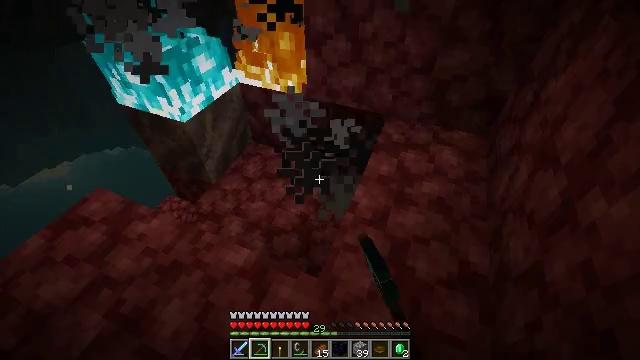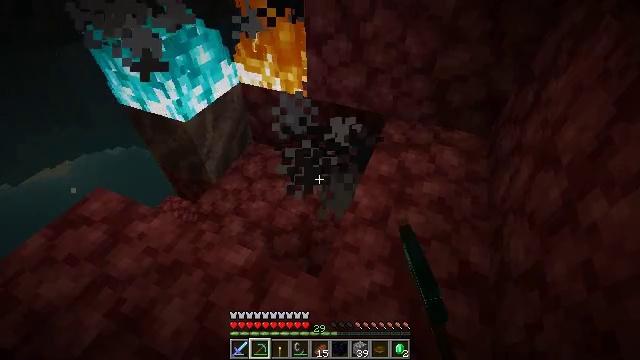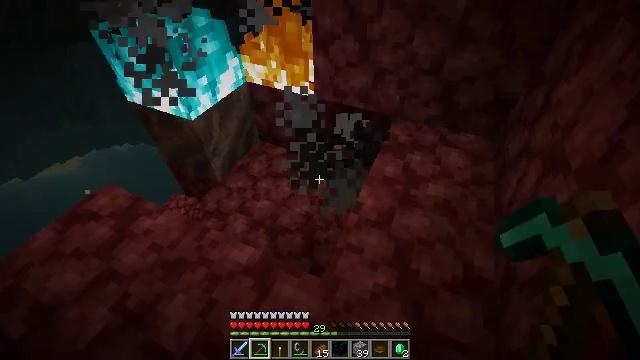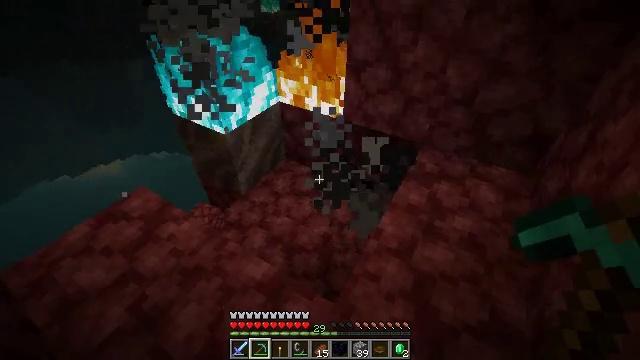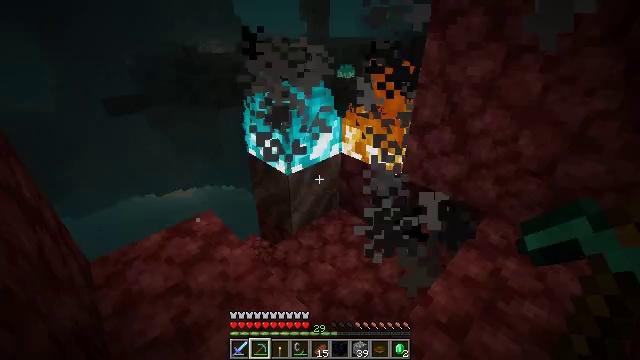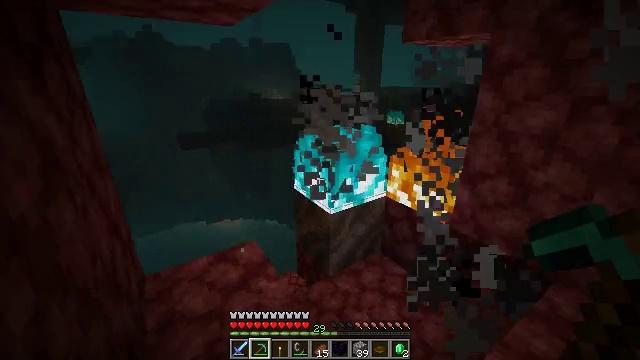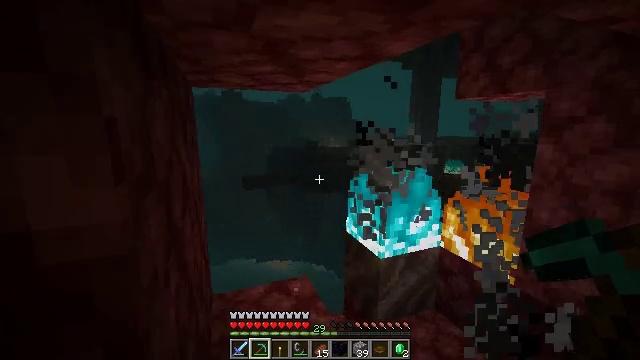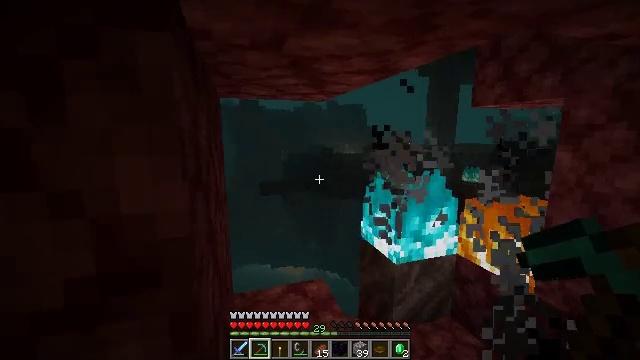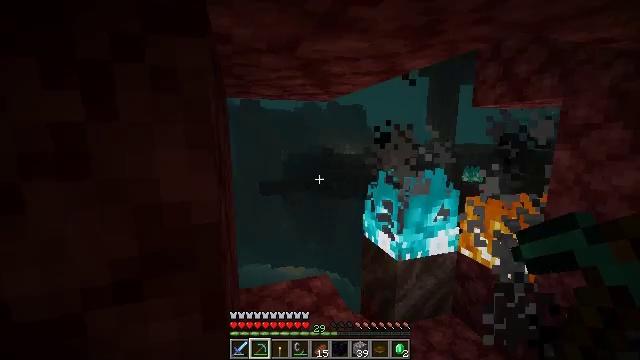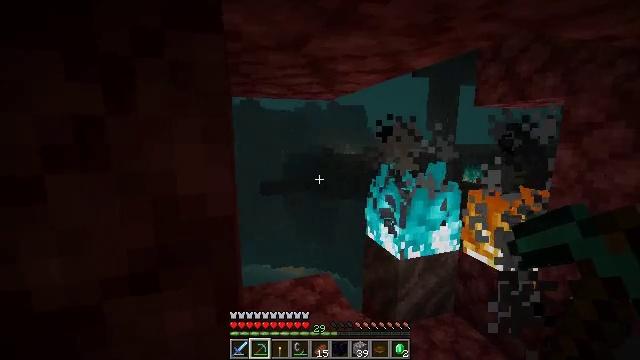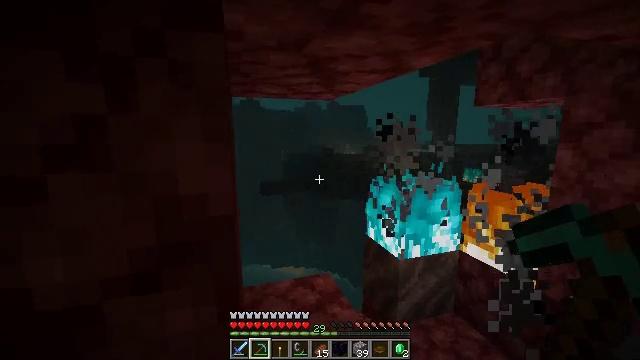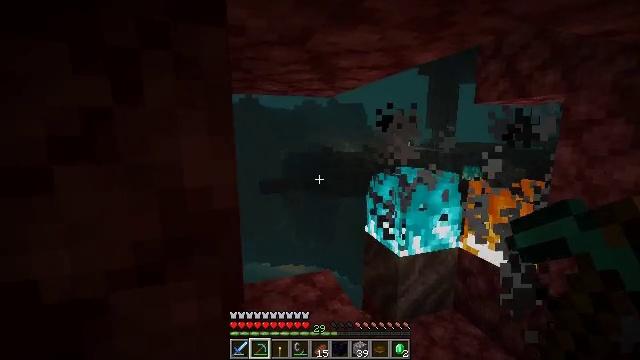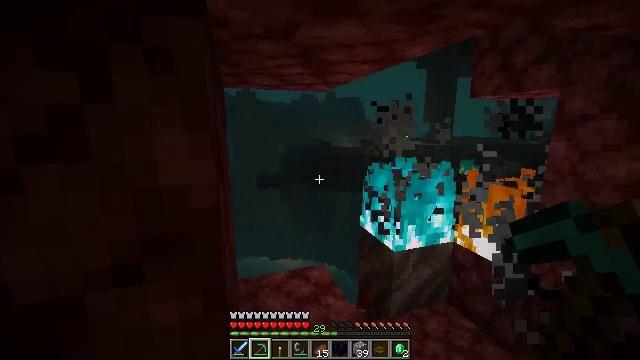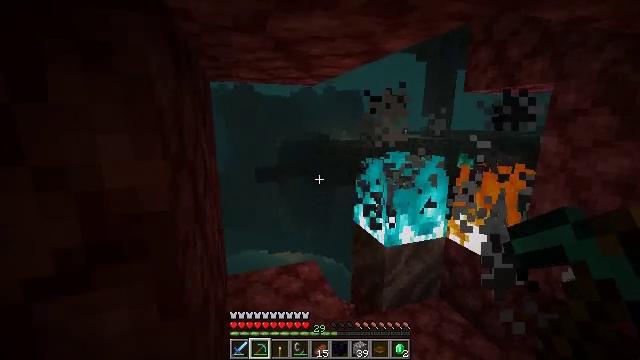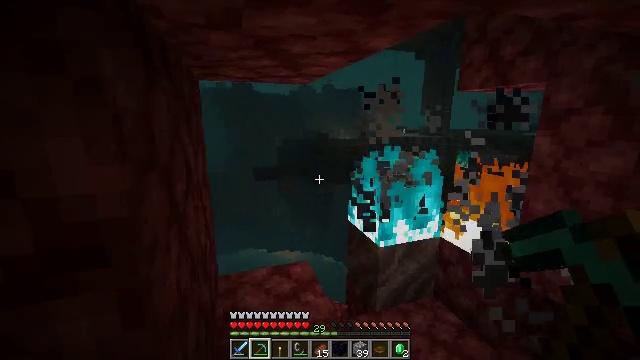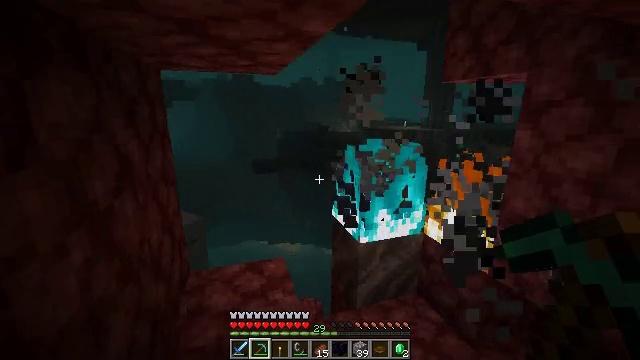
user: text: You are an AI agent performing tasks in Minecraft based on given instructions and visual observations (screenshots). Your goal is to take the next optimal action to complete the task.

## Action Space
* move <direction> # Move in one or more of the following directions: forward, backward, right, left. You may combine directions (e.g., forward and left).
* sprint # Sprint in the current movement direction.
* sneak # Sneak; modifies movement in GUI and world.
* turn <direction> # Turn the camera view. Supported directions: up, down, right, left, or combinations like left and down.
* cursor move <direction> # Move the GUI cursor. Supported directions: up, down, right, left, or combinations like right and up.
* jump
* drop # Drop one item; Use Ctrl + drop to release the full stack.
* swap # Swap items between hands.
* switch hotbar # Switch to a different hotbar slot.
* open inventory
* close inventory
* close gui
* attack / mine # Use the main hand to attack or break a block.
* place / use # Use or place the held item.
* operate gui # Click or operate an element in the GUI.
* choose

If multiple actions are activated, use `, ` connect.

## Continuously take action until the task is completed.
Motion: motion action
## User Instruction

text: Break the block holding the soul fire.
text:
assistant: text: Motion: no_op
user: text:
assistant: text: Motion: turn left
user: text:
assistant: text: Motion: turn left and up
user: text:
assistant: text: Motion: move back, turn left and up
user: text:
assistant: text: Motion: move back, turn left and up
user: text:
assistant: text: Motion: move back, turn left and up
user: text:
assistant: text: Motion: move back, turn left and up
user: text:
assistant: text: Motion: no_op
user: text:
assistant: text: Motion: no_op
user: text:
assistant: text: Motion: no_op
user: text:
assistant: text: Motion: no_op
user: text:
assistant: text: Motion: move right, turn down
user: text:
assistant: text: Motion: move right, turn down
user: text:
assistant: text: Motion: move right
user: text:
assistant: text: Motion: move right, turn down
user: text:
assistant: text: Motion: move right, turn left and down
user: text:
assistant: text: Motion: move right, turn left and down
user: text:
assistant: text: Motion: turn down
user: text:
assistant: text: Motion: no_op
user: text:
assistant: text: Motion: no_op
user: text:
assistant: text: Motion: no_op
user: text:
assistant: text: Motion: no_op
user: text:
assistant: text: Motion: no_op
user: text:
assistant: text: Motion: no_op
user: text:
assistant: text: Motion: move forward
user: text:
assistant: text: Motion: move forward
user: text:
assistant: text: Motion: move forward
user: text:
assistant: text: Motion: move forward
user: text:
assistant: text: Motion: turn up
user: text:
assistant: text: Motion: no_op